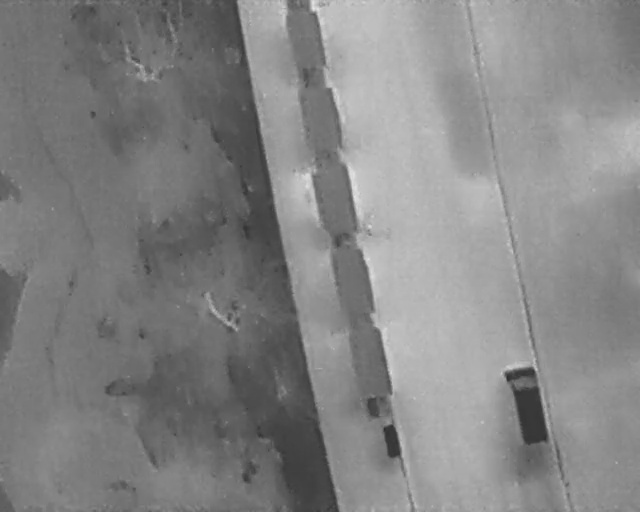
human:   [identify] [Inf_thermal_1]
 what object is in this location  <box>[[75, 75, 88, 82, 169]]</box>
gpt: <ref>1 medium othervehicle at the bottom right</ref>